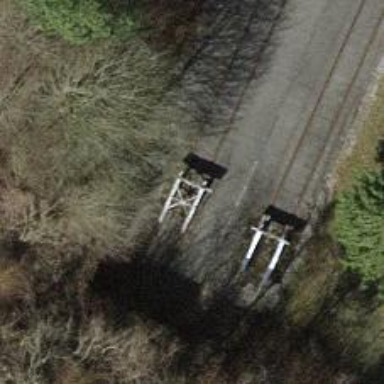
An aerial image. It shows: Railway buffer stop.